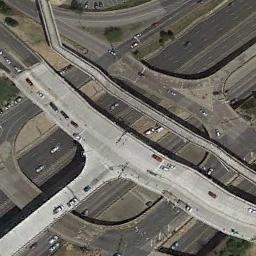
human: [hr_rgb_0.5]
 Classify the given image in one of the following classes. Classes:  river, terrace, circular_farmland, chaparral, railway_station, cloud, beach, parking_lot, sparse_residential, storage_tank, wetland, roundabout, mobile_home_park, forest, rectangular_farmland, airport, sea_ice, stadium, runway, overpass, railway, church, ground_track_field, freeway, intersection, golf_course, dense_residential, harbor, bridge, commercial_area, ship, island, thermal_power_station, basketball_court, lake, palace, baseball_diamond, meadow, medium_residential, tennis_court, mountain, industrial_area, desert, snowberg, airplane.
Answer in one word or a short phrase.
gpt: overpass